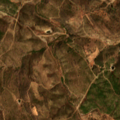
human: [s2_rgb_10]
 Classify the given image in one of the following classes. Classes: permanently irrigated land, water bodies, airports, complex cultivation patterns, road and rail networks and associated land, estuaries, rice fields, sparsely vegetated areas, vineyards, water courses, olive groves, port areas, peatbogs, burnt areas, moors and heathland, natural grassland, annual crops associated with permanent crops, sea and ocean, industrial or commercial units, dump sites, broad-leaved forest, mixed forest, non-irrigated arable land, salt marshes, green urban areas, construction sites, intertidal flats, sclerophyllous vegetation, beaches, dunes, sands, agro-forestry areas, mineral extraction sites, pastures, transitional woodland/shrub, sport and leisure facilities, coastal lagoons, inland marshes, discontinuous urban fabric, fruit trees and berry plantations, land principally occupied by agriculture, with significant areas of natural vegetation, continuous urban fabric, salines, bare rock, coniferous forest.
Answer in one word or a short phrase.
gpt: land principally occupied by agriculture, with significant areas of natural vegetation, agro-forestry areas, transitional woodland/shrub